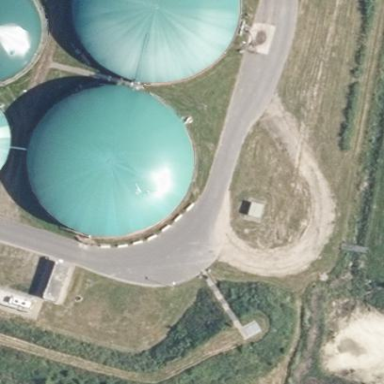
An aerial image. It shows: Storage tank that is man-made.